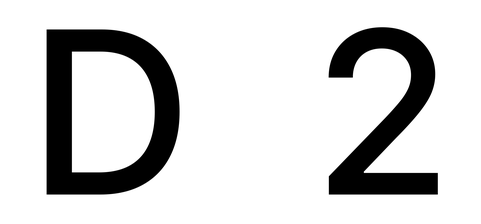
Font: Inter_Medium